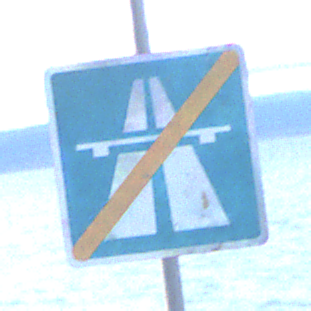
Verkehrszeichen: EndeAutbahn
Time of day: SunriseSunset
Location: Outdoor (Suburban)
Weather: PartlyCloudy
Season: NotSpecified
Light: Natural